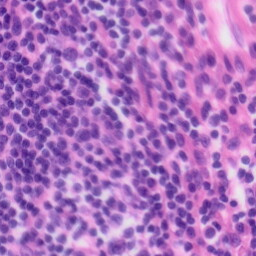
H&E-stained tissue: Tonsil